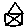
Label: house